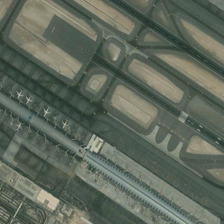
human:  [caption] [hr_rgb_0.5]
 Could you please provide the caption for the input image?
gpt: many planes are parked near runways in an airport .

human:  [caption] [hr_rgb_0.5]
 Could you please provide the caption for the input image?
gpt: many planes are parked near runways in an airport .

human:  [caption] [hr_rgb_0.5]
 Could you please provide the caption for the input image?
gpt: many planes are parked near runways in an airport .

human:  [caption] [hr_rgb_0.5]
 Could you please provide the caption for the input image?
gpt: many planes are parked near runways in an airport .

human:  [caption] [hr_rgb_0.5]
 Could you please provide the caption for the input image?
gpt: many planes are parked near runways in an airport .